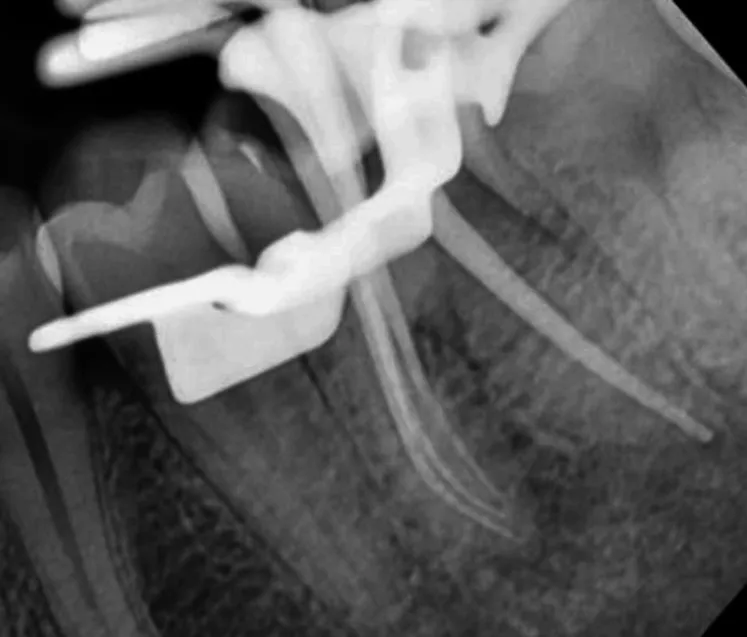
Mastercone fit assessment done using gutta-percha cones in the mandibular molar.
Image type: radiology (x_ray)